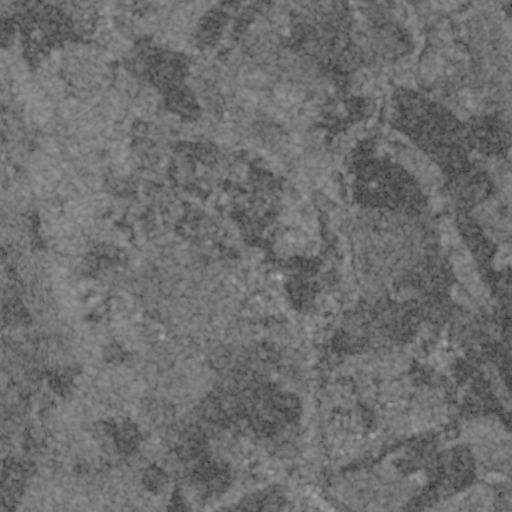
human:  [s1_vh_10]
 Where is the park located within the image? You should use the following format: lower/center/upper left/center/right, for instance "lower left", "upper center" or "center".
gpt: The park is located in the center of the image.
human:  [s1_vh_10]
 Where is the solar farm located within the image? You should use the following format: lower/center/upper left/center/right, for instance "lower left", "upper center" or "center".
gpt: The solar farm is located in the lower center of the image.
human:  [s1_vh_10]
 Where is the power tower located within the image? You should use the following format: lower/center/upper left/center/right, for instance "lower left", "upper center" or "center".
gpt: There is no power tower in the image.

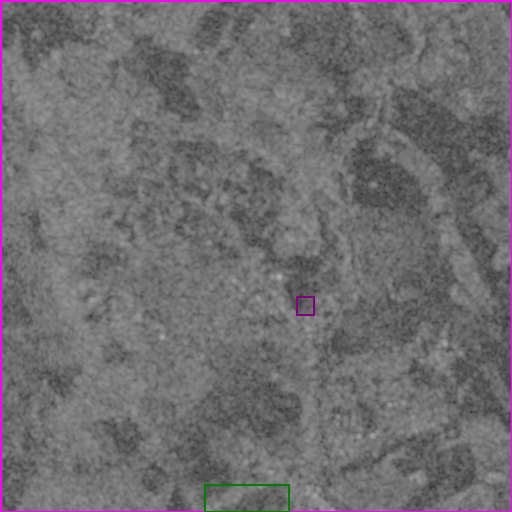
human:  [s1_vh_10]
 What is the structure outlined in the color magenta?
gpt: The structure outlined in magenta is a crop field.
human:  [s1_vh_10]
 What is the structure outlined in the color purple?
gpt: The structure outlined in purple is a park.
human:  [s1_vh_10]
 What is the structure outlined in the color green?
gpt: The structure outlined in green is a solar farm.
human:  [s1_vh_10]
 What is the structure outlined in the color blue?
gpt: There is no blue outline.